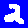
Digit: 2